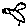
Label: bird